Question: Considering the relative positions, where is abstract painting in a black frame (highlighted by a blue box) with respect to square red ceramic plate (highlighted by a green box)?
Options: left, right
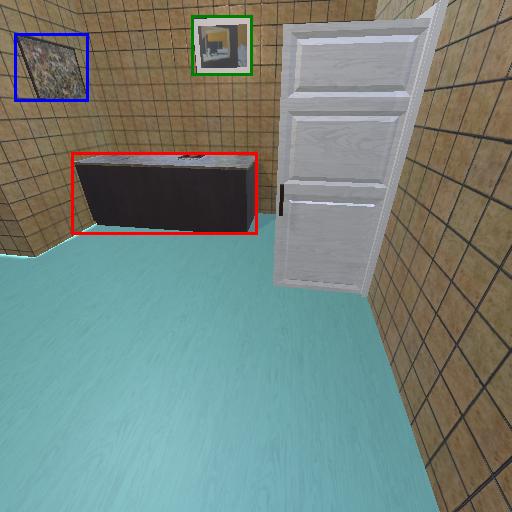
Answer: left